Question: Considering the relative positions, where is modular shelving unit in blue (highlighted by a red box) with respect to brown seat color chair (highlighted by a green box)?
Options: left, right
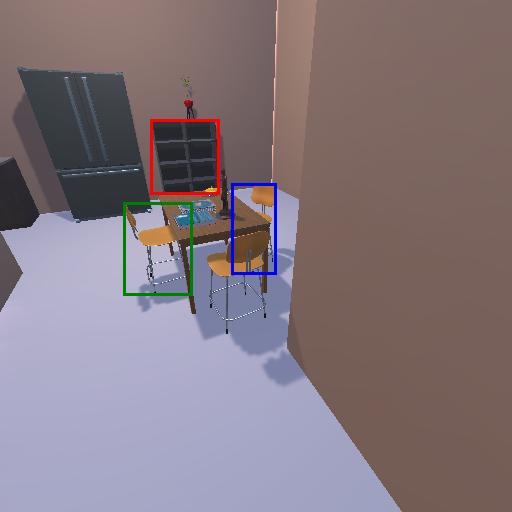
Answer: left